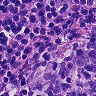
Metastatic tissue present: no